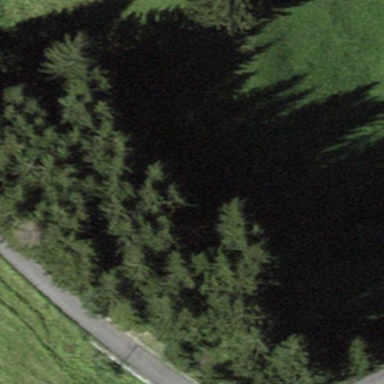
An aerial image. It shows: Forest with mixed types of leaves.